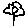
Label: flower